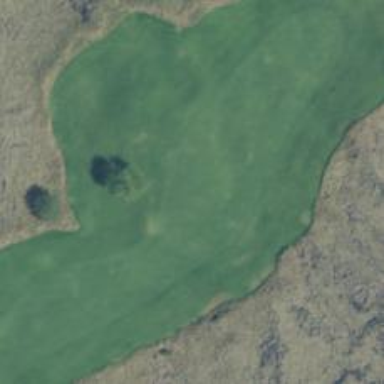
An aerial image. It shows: View of golf hole.